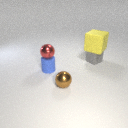
large yellow rubber cube above small gray rubber cube